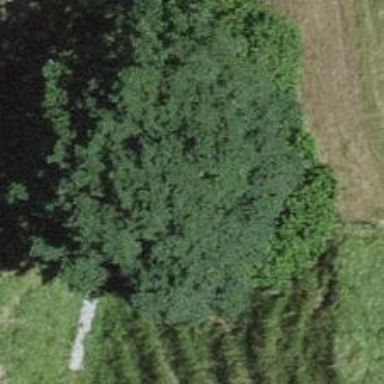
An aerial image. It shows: Single tag "natural: tree."